Question:
It is asking to enter "ProjectID" in image: "Register ProjectID" , do we need to give projectID which is already geenrated by google in the URL something like: project:999999999 - 10 digits one ??
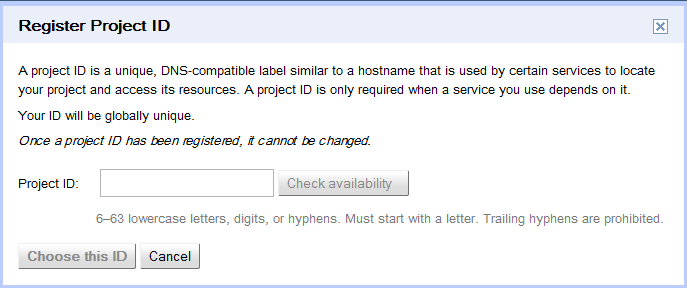
Answer: "DNS-compatible" typically means of the form "com.mycompany.myproject". Not numeric. See the format specifier in the bottom: "Must start with a letter".